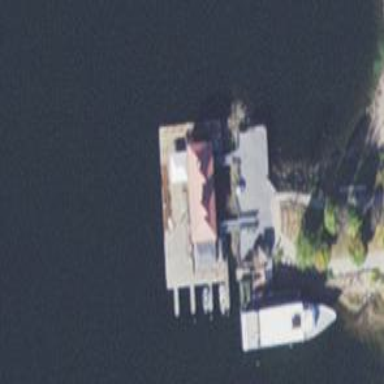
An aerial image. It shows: Man-made pier.